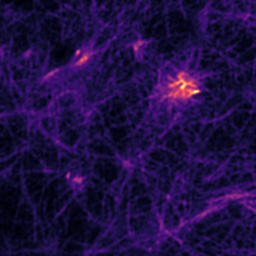
Label: Super-resolution F-actin image